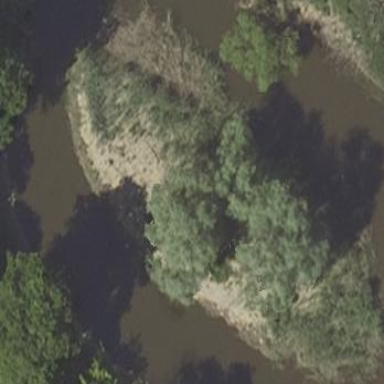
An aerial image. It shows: Islet with lush meadow vegetation.